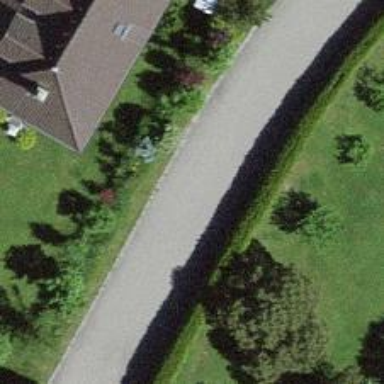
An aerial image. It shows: Residential road.